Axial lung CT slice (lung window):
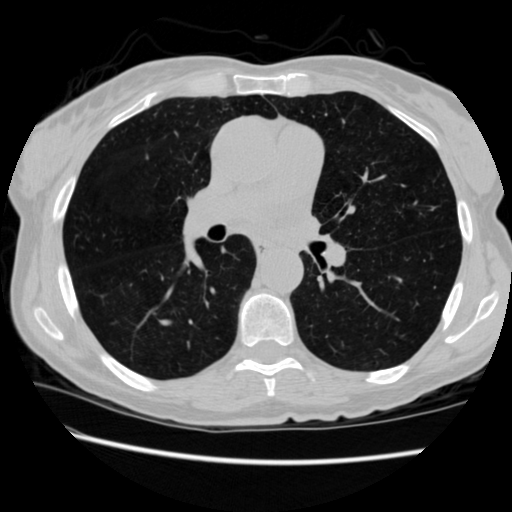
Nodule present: no